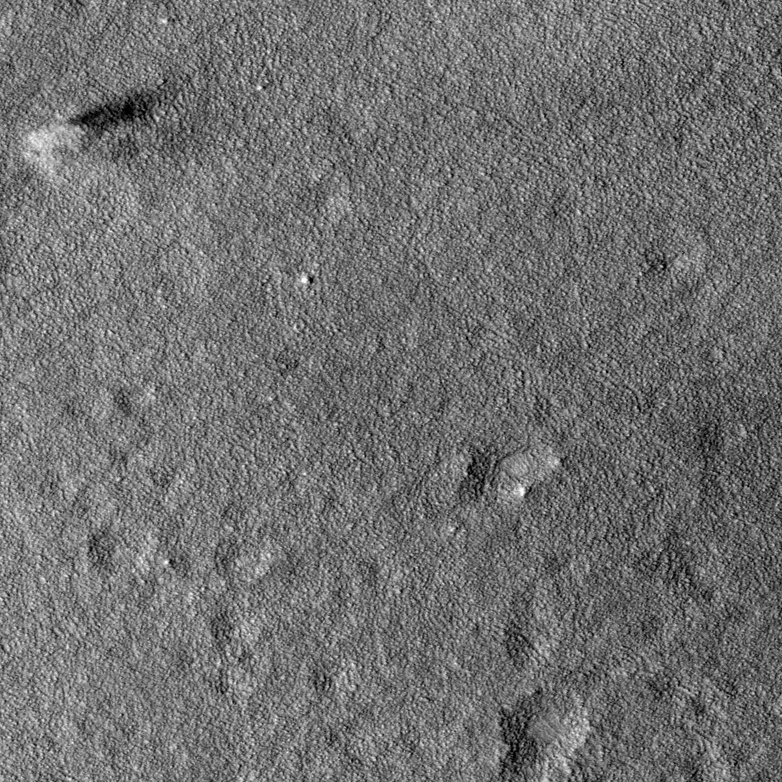
Label: dustdevil